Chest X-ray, AP view. Patient: 21 years old, sex F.
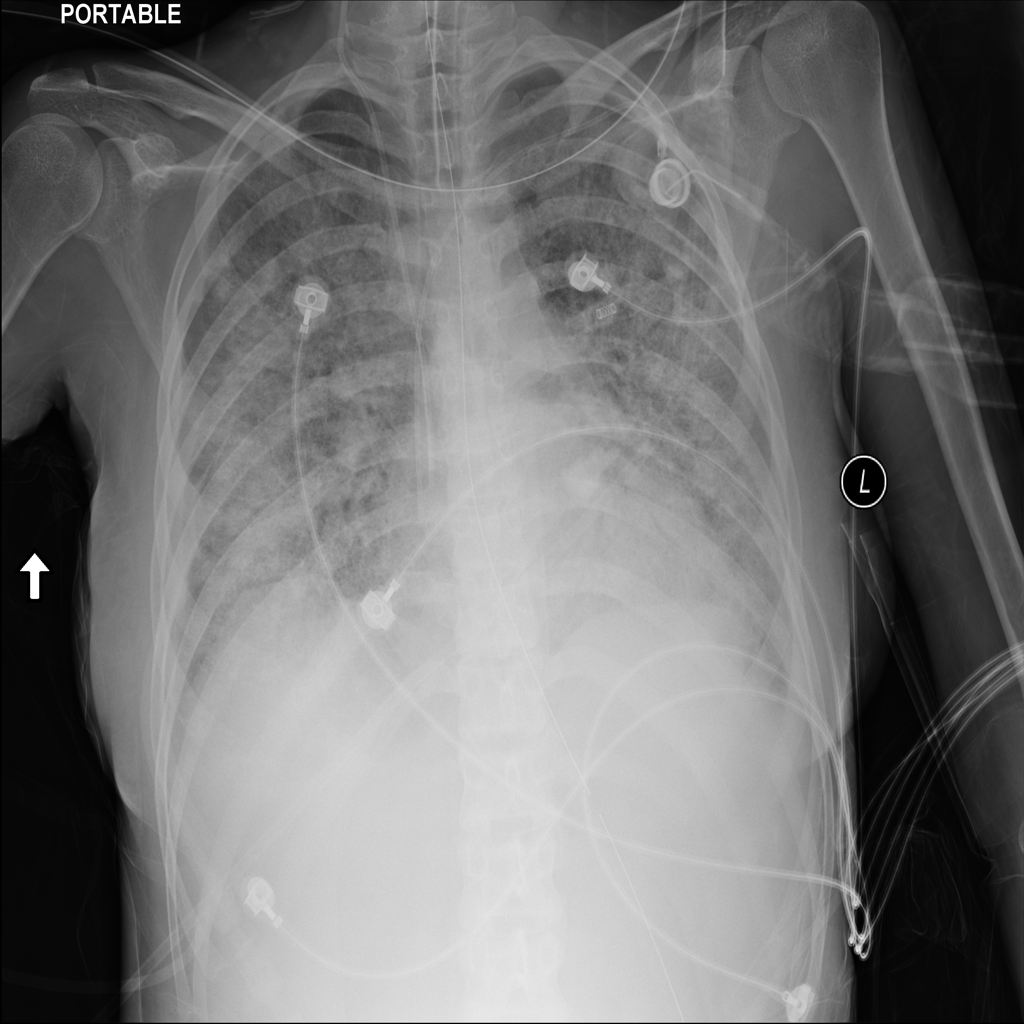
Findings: Effusion, Infiltration